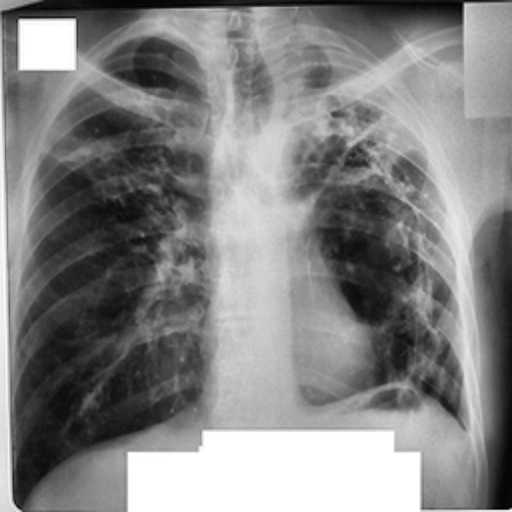
Finding: TUBERCULOSIS